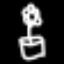
Label: mushroom